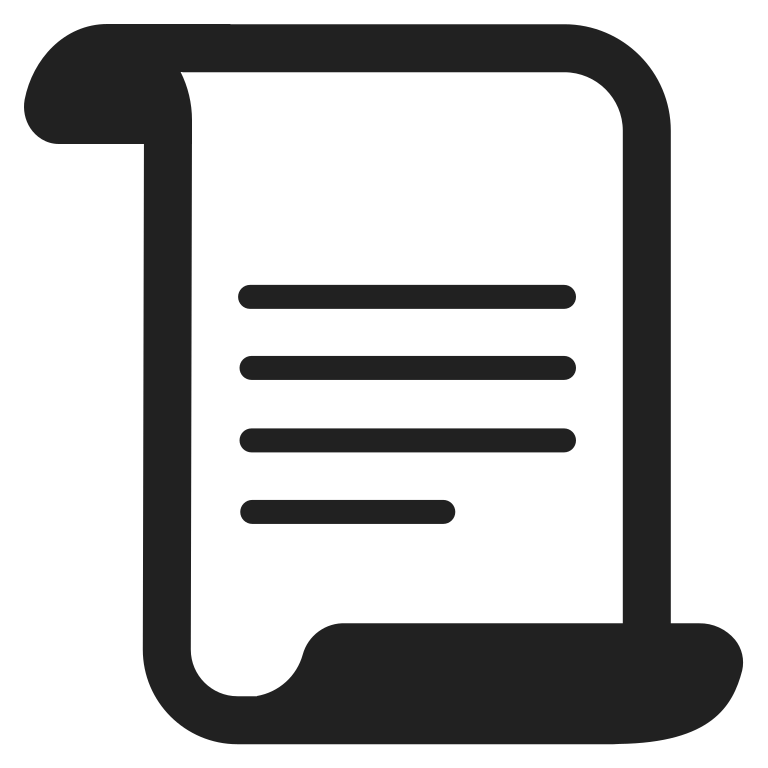
scroll high contrast